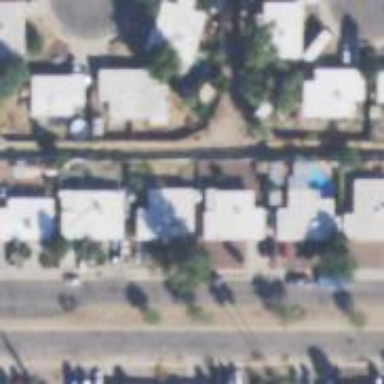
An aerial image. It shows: Alleyway designated as service road.